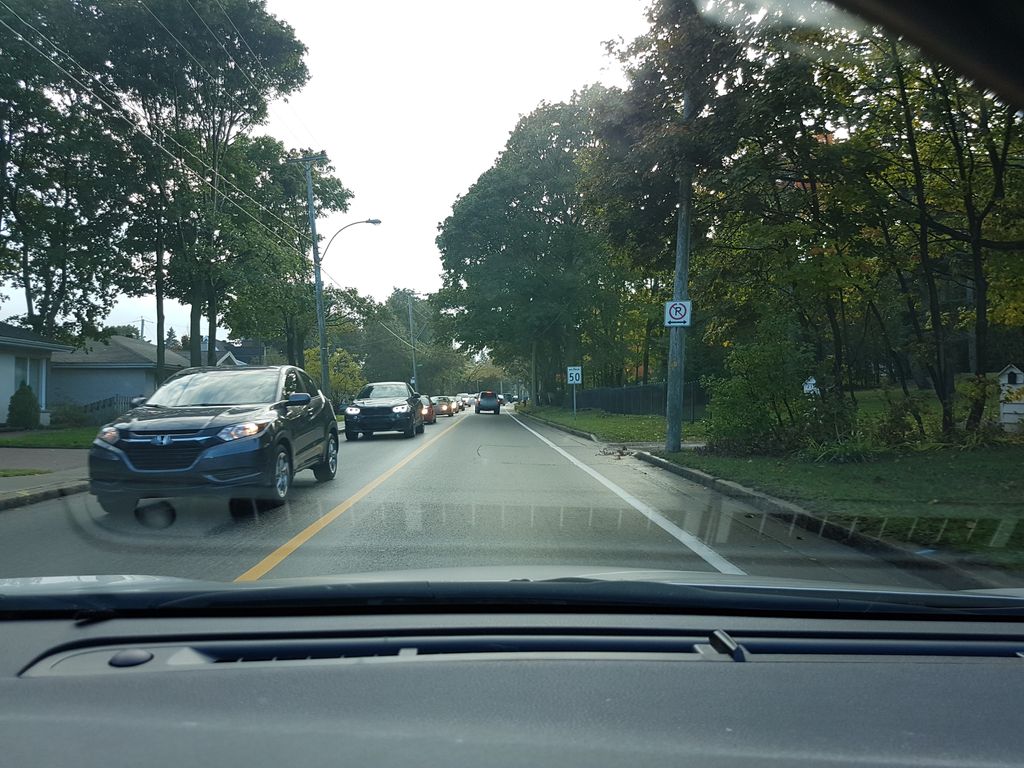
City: quebec_city